Field crop: maize
Growth stage: 2
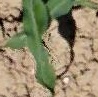
Species: maize